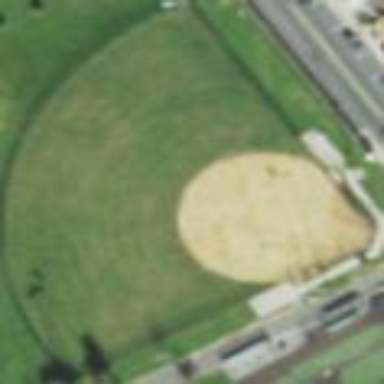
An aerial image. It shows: Baseball pitch for leisure land.